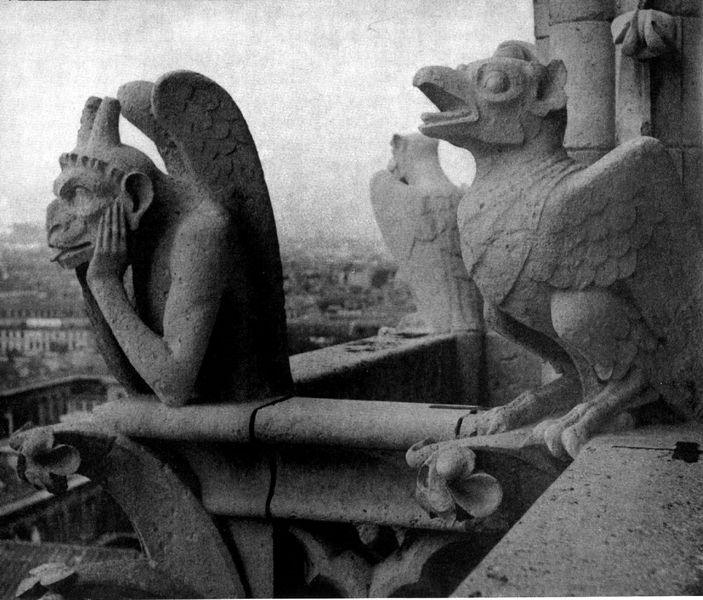
Titel: Notre-Dame in Paris
Standort: Paris, Notre-Dame (EU - F - Ile-de-France)
Schlagwörter: adler, flügel, himmel, vogel, weiß, stadt, fenster, grau, schwarz, ausblick, dach, arme, augen, federn, stein, hände, häuser, vögel, brüstung, kirche, figur, gotik, turm, affe, engel, skulptur, statue, balkon, ecke, schnabel, figuren, dekoration, geländer, ellenbogen, foto, fotografie, schwarzweiß, krallen, dämon, kathedrale, sims, gesims, sandstein, zunge, fabelwesen, greif, hörner, wasserspeier, monster, statur, starur, notre-dame, gargoyle, schwaruweiss, schwarz-weiße